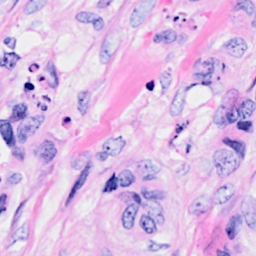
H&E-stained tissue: Breast